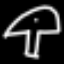
Label: mushroom